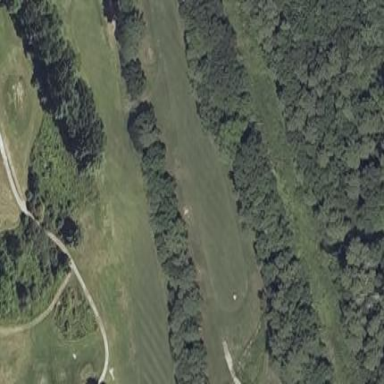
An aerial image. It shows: Grassy area designated as golf fairway.